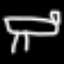
Label: bed